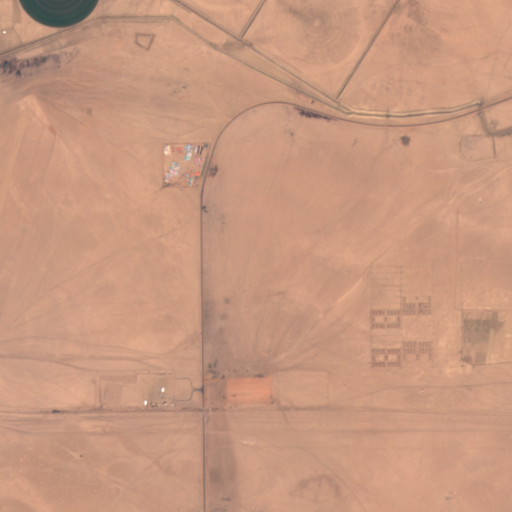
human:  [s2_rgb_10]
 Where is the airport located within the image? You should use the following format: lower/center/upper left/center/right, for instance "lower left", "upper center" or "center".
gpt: The airport is located in the left of the image.
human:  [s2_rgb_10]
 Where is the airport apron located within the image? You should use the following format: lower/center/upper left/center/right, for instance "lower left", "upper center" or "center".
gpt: The airport apron is located in the upper left of the image.
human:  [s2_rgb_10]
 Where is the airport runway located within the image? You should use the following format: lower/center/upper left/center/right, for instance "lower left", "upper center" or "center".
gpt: The airport runway is located in the upper left of the image.
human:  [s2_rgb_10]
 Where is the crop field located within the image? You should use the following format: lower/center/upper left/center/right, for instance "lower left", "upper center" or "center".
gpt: The crop field is located in the upper of the image.
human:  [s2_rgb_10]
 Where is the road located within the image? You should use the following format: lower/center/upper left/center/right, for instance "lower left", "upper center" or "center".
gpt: There is no road in the image.